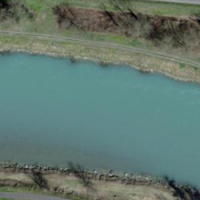
EUNIS habitat code: 15
Species observed at this site:
Echium vulgare
Impatiens parviflora
Neottia ovata